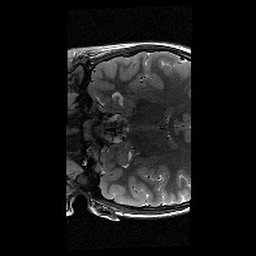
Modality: T2w
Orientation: coronal
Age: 10
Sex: female
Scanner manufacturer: siemens
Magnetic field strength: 3 T
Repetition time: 9.23 s
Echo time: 0.067 s